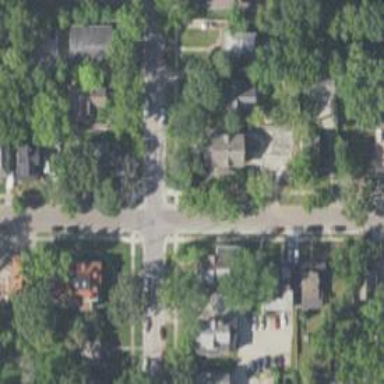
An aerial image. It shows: Neighborhood.